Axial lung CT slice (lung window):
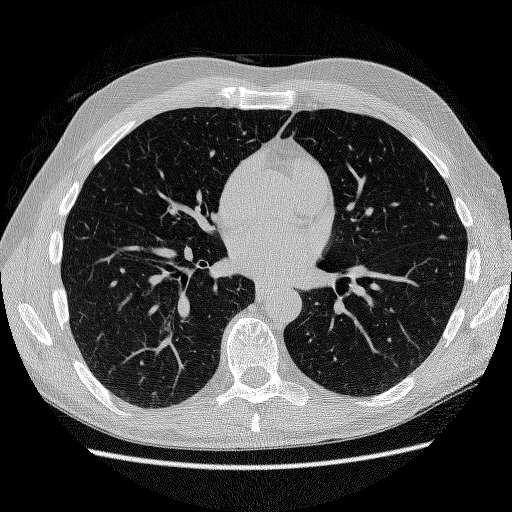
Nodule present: no